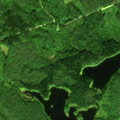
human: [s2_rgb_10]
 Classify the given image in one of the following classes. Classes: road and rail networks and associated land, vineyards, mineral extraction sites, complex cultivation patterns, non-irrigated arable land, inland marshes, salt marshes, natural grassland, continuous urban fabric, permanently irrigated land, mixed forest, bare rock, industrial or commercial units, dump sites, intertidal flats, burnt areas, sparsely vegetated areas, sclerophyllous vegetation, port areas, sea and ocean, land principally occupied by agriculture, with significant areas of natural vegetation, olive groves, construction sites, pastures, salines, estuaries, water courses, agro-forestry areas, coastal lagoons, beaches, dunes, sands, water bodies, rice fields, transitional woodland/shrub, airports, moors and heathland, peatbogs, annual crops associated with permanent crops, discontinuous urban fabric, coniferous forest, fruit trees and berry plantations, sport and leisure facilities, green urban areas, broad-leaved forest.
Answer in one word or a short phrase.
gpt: coniferous forest, mixed forest, transitional woodland/shrub, water bodies